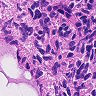
Metastatic tissue present: no